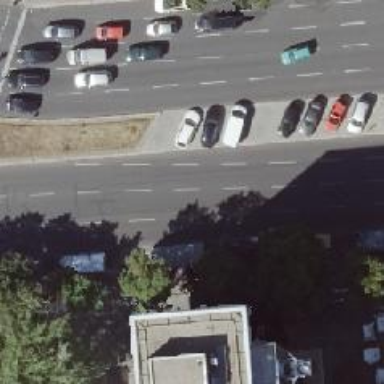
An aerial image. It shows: Primary highway with asphalt surface. There is parking lane on the right side.